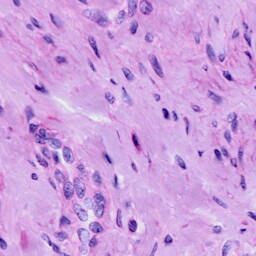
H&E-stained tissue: Cervix